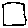
Label: square